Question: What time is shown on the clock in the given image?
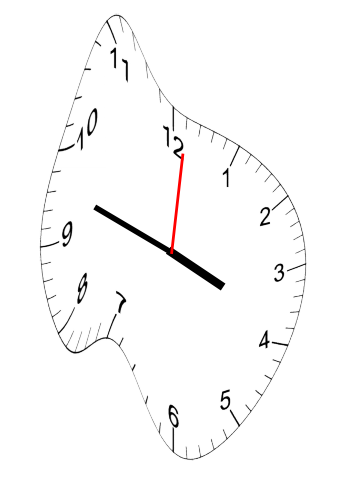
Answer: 03:48:01